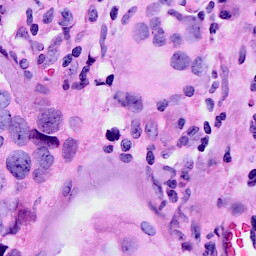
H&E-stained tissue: Breast